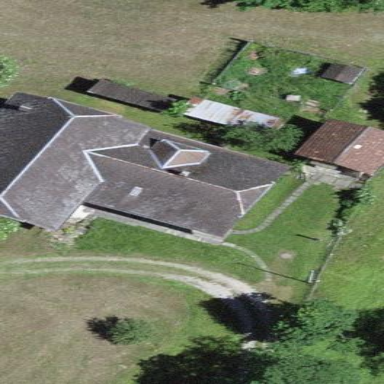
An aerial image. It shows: Farm building.